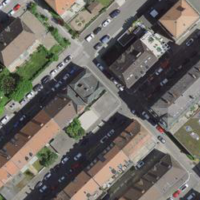
EUNIS habitat code: 54
Species observed at this site:
Acer pseudoplatanus
Cardamine heptaphylla
Malva neglecta
Polygonum aviculare